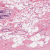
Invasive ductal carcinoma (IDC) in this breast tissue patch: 0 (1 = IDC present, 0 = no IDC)